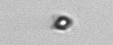
Label: nanoplankton_mix